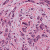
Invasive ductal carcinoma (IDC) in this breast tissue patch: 1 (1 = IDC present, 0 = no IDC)